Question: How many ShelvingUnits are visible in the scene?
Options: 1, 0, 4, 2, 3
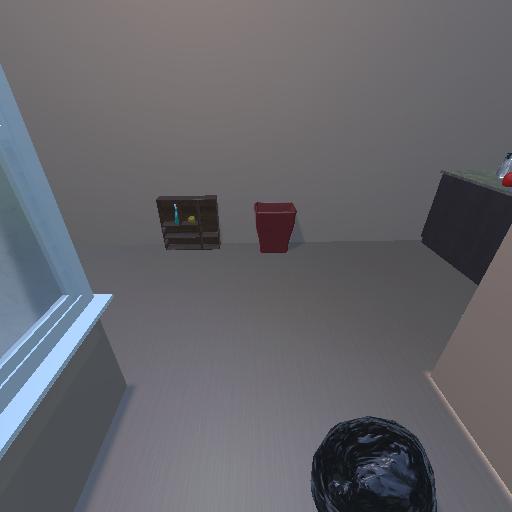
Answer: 1